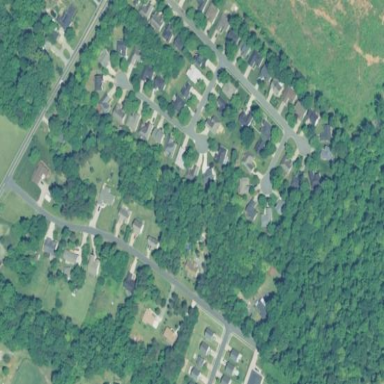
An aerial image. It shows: Single-family residential area.